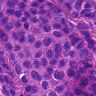
Metastatic tissue present: yes